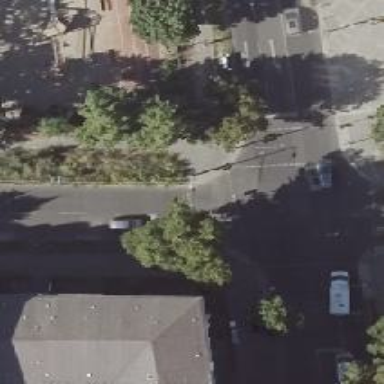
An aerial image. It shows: Road crossing with traffic signals.